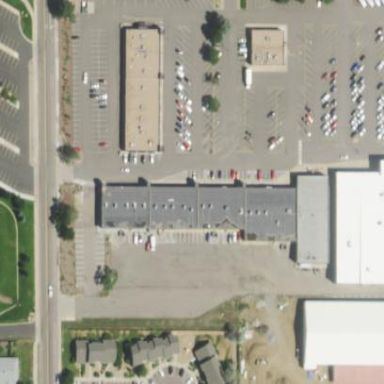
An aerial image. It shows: Retail area.